Field crop: maize
Growth stage: 2
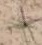
Species: salsola